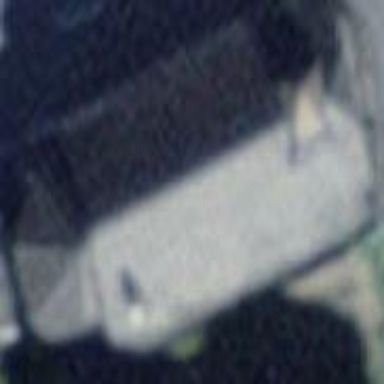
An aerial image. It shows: Building that is place of worship.